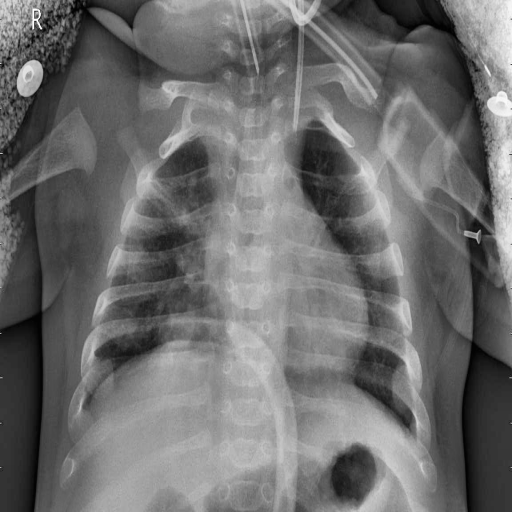
Finding: PNEUMONIA